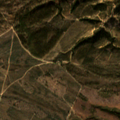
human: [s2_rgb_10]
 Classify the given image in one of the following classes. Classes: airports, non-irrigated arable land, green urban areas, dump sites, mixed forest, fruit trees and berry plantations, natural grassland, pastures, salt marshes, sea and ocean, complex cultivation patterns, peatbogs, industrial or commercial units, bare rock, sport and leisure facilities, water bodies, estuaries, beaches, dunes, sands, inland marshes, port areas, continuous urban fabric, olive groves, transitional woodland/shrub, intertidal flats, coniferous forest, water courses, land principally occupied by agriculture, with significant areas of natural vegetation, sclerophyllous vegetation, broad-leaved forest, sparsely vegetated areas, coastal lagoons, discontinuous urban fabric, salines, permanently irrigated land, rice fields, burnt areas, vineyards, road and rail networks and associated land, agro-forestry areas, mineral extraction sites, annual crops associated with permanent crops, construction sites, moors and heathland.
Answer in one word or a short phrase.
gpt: broad-leaved forest, transitional woodland/shrub